Question: In a typical 3-layer architecture application, there are:
- - -
I am thinking of test the DAL (especially the one with Entity Framework) without using the real DB. But it's kind of difficult to simulate the complex foreign key constraints in DB. And also a lot of other things.
I am now thinking if this is the right way to Unit Test the DAL? Or which layer is most subject to Unit Testing?
I see some articles <URL>. It seems difficult to simulate the foreign key relations with this approach. I am wondering if it is . Can we mock at somewhere else? Such as mocking around the ADO.NET layer?

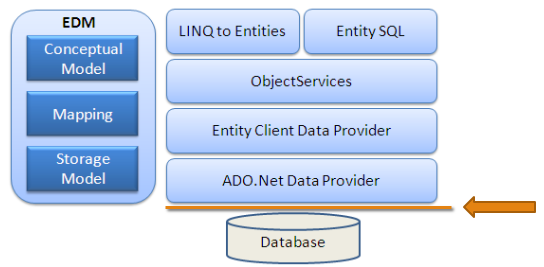
Answer: Mocking database stuff is notoriously hard, time-consuming and cumbersome. Therefore, a more practical approach would be to setup a test database, let your test run against it, and test the entire persistence thing in combination - this is not exactly , but far more practical...
Btw.: The typical 3-layer architecture is:
1. Presentation layer
2. Business Logic layer
3. Persistence layer (part of which is the data storage system - mostly a database)